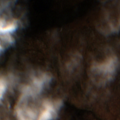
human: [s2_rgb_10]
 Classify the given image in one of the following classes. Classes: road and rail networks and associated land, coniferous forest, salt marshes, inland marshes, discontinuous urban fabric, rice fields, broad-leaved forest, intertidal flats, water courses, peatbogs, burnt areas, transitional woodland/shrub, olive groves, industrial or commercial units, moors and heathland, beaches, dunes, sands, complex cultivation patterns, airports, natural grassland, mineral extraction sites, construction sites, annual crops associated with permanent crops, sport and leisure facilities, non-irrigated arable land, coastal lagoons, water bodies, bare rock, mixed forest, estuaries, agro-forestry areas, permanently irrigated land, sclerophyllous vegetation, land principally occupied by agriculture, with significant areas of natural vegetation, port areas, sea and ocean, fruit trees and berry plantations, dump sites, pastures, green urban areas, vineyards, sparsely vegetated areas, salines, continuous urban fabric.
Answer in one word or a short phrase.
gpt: moors and heathland, peatbogs